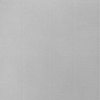
Label: dusty